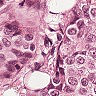
Metastatic tissue present: yes